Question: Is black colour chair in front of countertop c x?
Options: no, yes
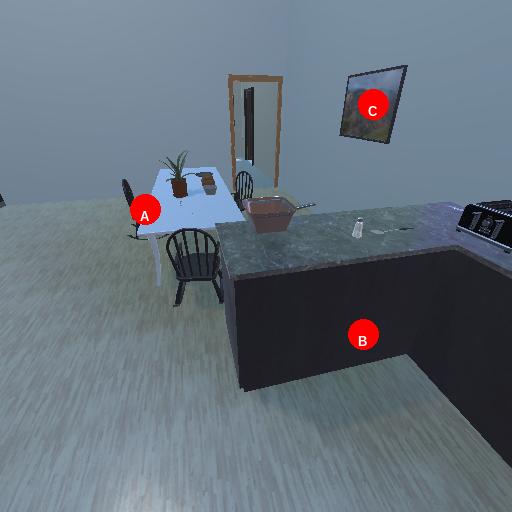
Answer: no